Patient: sex M, age 43
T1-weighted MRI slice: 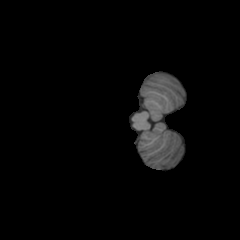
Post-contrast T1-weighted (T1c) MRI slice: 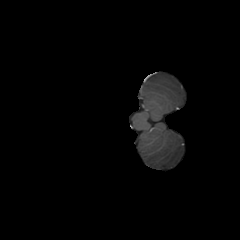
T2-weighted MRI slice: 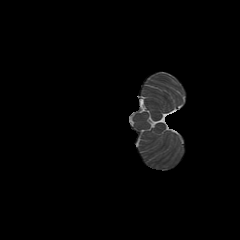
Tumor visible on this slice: no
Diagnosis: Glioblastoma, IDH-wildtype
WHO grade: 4